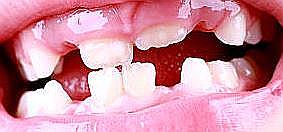
Condition: hypodontia